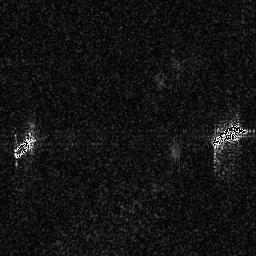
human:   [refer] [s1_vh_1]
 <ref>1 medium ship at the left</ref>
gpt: <box>[[4, 52, 14, 61, 0]]</box>

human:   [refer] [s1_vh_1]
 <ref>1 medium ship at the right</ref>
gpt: <box>[[81, 48, 95, 57, 0]]</box>